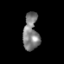
Tissue: lung
Cell type: Others
Senescence score: 0.2217
Nuclear area (px): 562
Mean DAPI intensity: 126.304